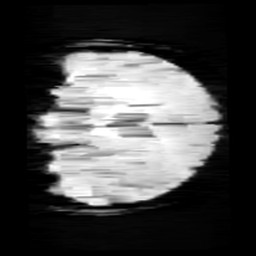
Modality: minIP
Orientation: coronal
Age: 9
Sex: female
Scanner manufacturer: siemens
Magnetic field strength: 3 T
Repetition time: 0.027 s
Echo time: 0.02 s